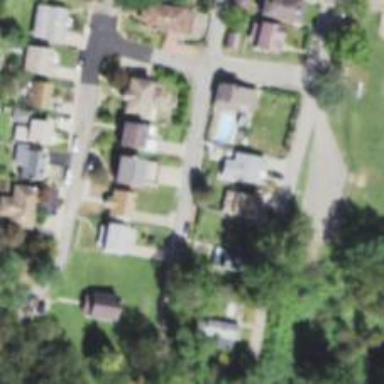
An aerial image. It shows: Alley classified as service road.